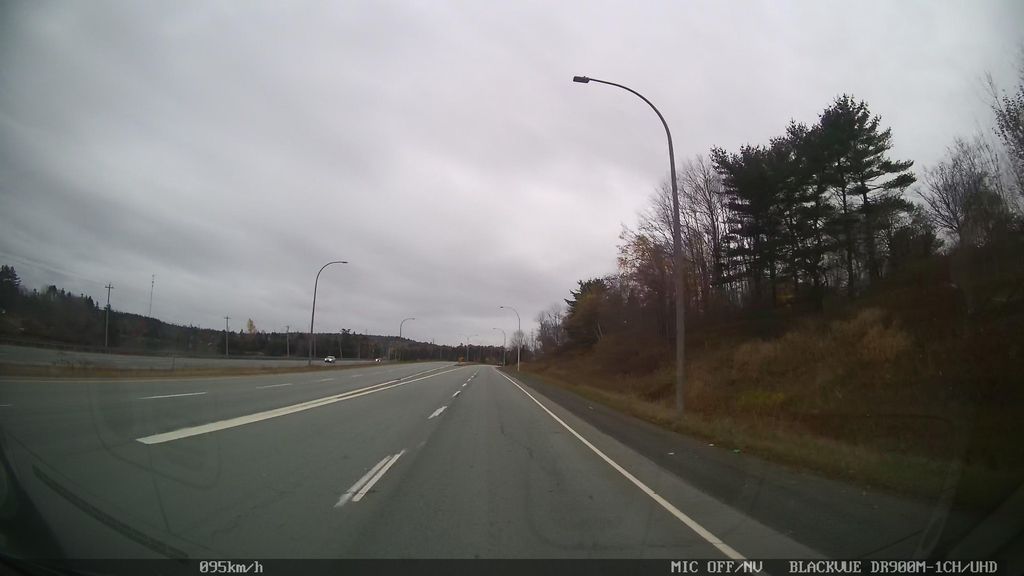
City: halifax